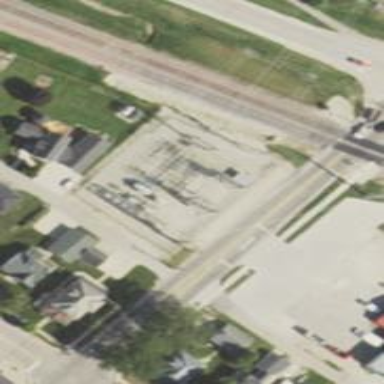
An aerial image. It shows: Industrial area with power substation. The substation operates at the distribution level and is enclosed by fence.